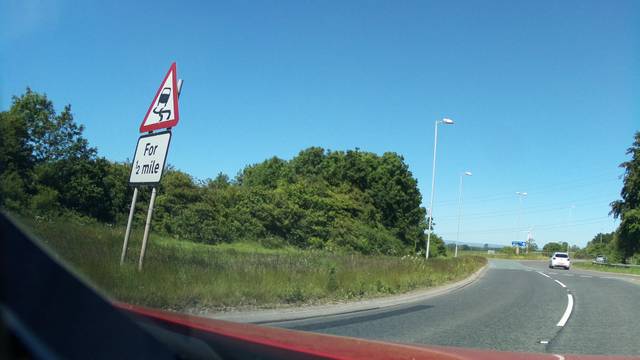
Region: United Kingdom
Coordinates: 54.895, -2.888